Question: On click of 'floatingActionButton' in 'main.dart' file, I'm calling a dialog widget.
> main.dart
'''
late ShoppingListDialog dialog;
@override
void initState() {
dialog = ShoppingListDialog();
super.initState();
}
'''
'''
floatingActionButton: FloatingActionButton(
child: Icon(
Icons.add,
),
backgroundColor: Colors.pink,
onPressed: () {
showDialog(
context: context,
builder: (BuildContext context) => dialog.buildDialog(
context, ShoppingList(id: 0, name: '', priority: 0), true),
);
},
),
'''
> shopping_list_dialog.dart
'''
class ShoppingListDialog {
final txtName = TextEditingController();
final txtPriority = TextEditingController();
Widget buildDialog(BuildContext context, ShoppingList list, bool isNew) {
DbHelper helper = DbHelper();
if (!isNew) {
txtName.text = list.name;
txtPriority.text = list.priority.toString();
}
return AlertDialog(
shape: RoundedRectangleBorder(borderRadius: BorderRadius.circular(30.0)),
title: Text((isNew) ? 'New shopping list' : 'Edit shopping list'),
content: SingleChildScrollView(
child: Column(
children: [
TextField(
controller: txtName,
onTap: () {},
decoration: InputDecoration(hintText: 'Shopping List Name')),
TextField(
controller: txtPriority,
keyboardType: TextInputType.number,
decoration:
InputDecoration(hintText: 'Shopping List Priority (1-3)'),
),
TextButton(
child: Text('Save Shopping List'),
onPressed: () {
list.name = txtName.text;
list.priority = int.parse(txtPriority.text);
helper.insertList(list);
Navigator.pop(context);
},
),
],
),
),
);
}
}
'''
'TextField' is empty, the first time (showing the hint text). But the second time onwards, it gets filled with the last used values, while I intend them to be empty. Like in the image below, the second time when I hit on 'floatingActionButton' to add something, it gets filled with "fruits"(values I had used previously).

'TextField' should start empty but it's getting filled with previous used values.
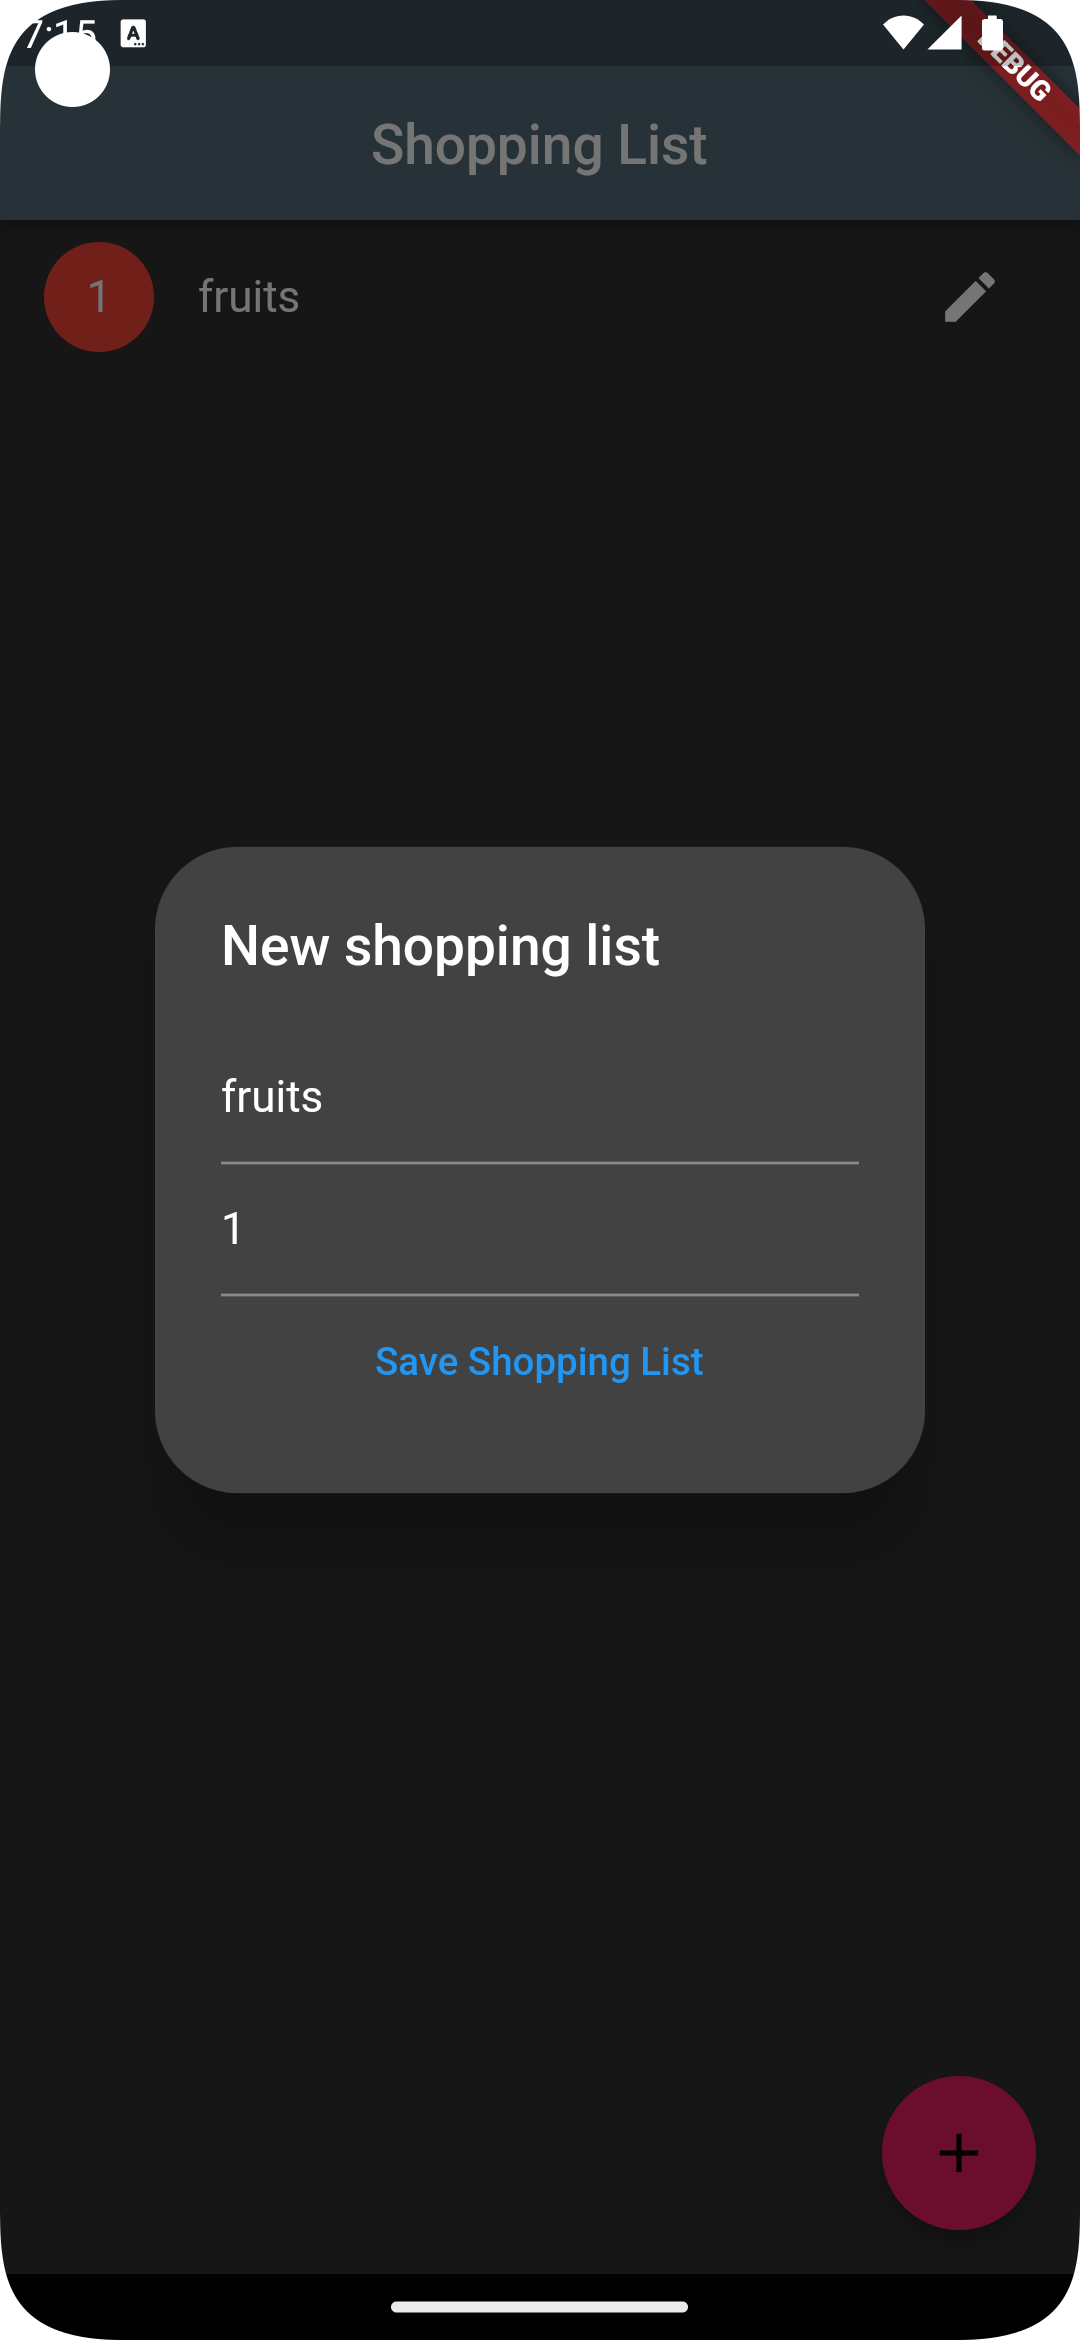
Answer: Here is a basic solution for you
'''
TextButton(
child: Text('Save Shopping List'),
onPressed: () {
list.name = txtName.text;
list.priority = int.parse(txtPriority.text);
// Clear TE Controller
txtName.clear();
txtPriority.clear();
// Insert
helper.insertList(list);
Navigator.pop(context);
},
),
'''